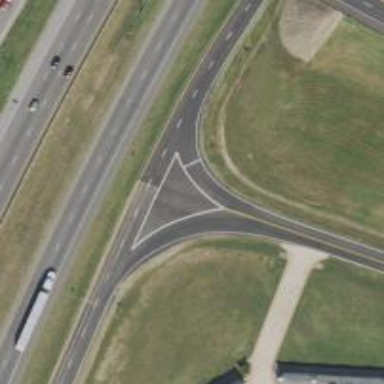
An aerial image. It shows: Secondary link road.